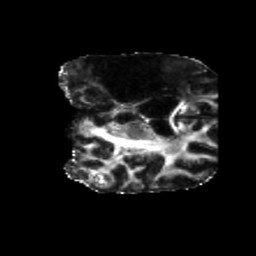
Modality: FA
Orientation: coronal
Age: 40
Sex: male
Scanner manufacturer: siemens
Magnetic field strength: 3 T
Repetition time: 5.25 s
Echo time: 0.08 s